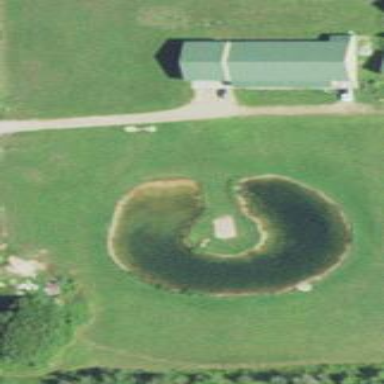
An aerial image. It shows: Pond with natural water.